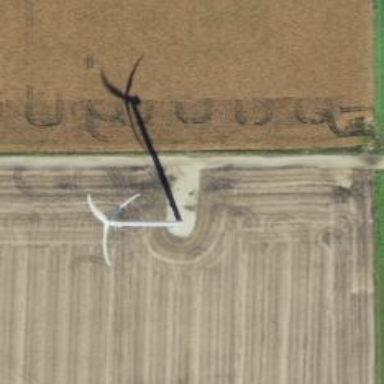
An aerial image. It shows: Wind generator in the form of horizontal axis wind turbine.